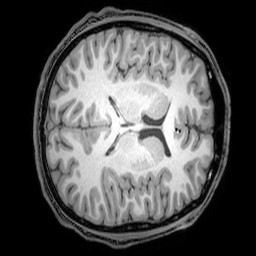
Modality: T1w
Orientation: axial
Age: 24
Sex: male
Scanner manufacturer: philips
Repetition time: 0.008098 s
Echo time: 0.00371 s